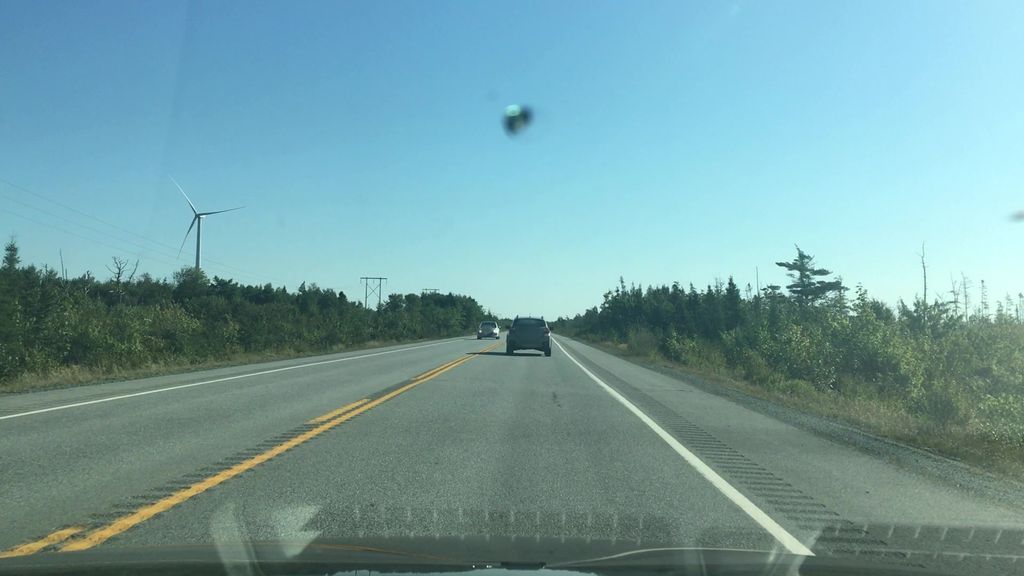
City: halifax